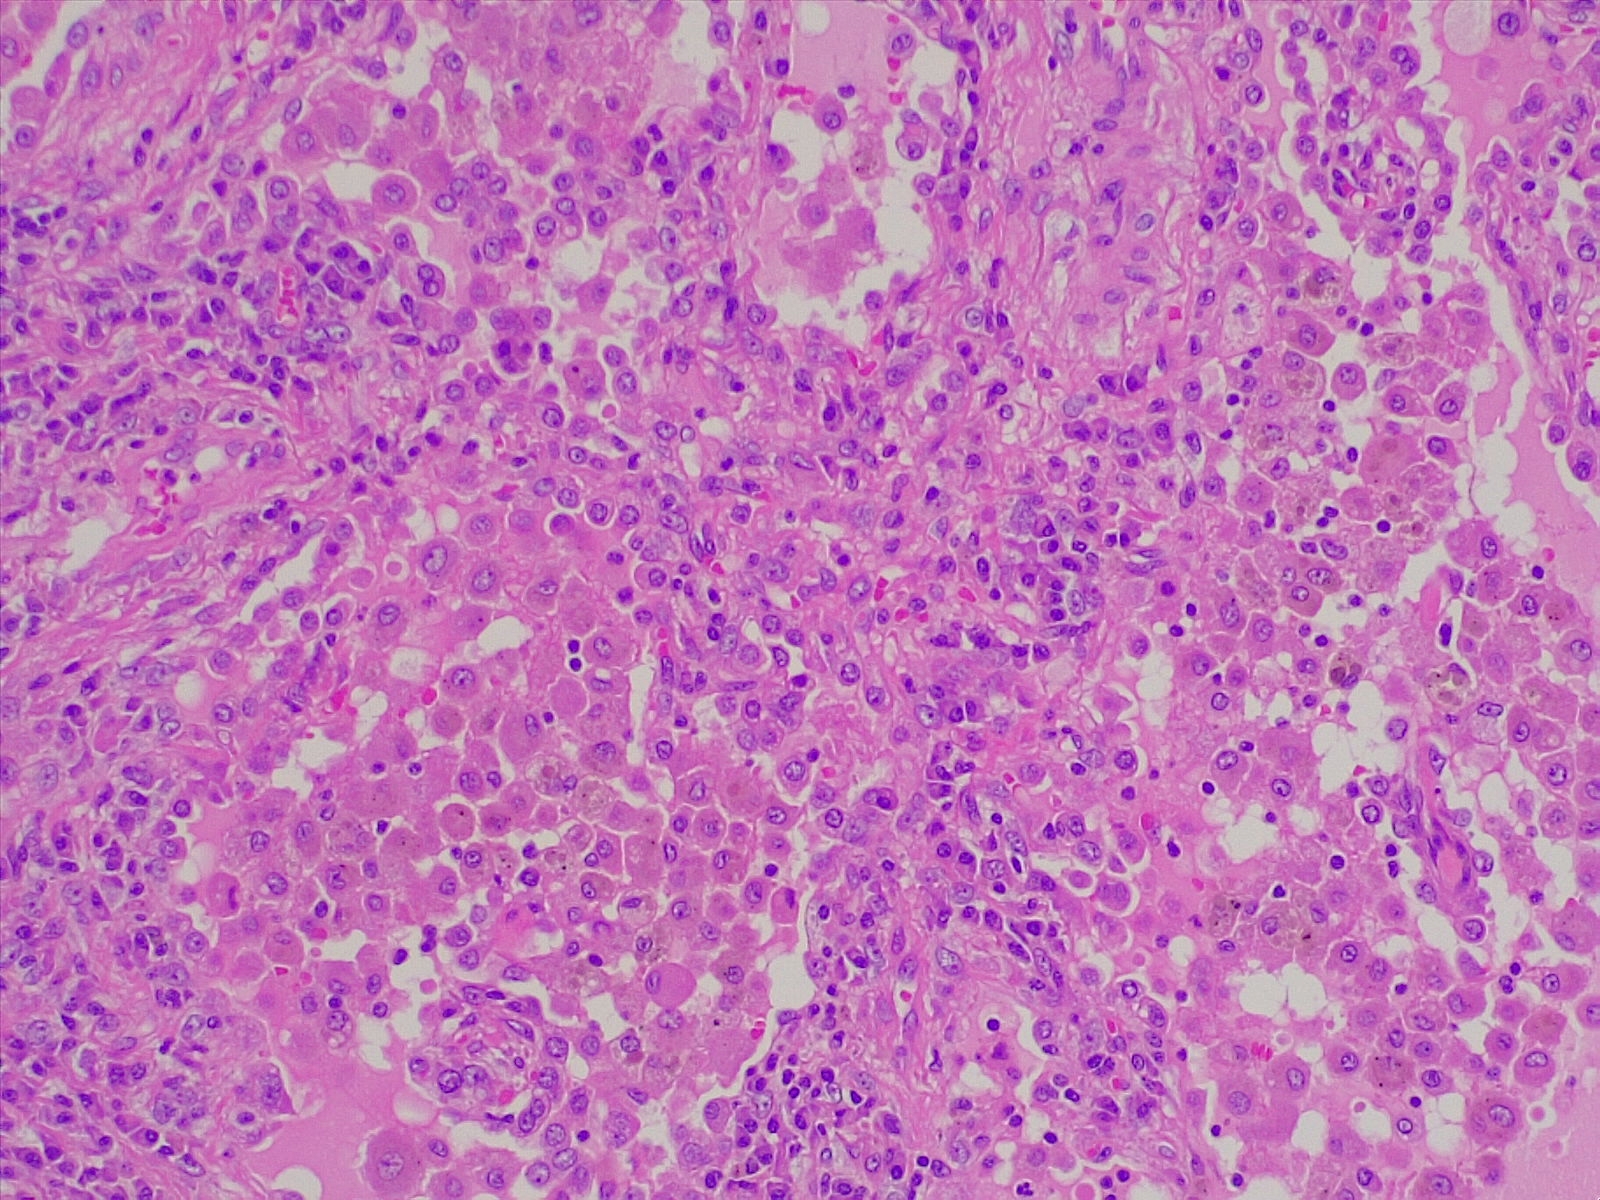
Label: normal lung tissue